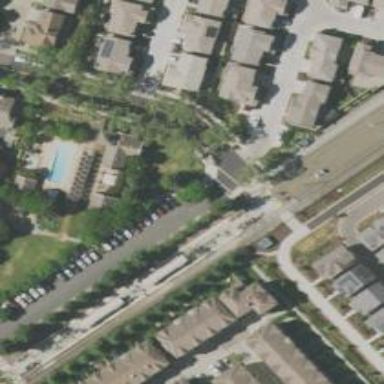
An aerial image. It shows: Railway crossing.